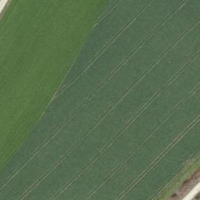
EUNIS habitat code: 52
Species observed at this site:
Emberiza cirlus
Emberiza citrinella